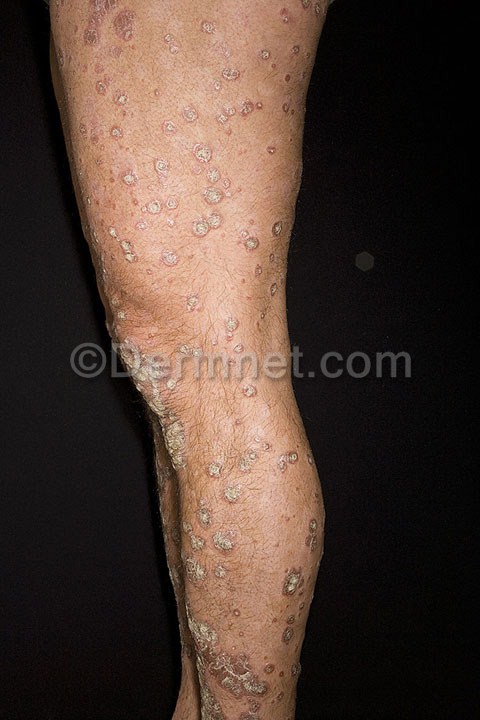
Disease: Psoriasis pictures Lichen Planus and related diseases